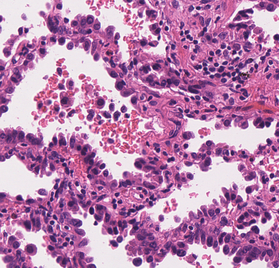
Tumor epithelial tissue: yes
Tumor-associated stroma tissue: yes
Normal tissue: no